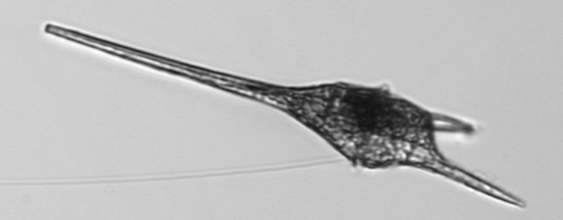
Label: Tripos_lineatus